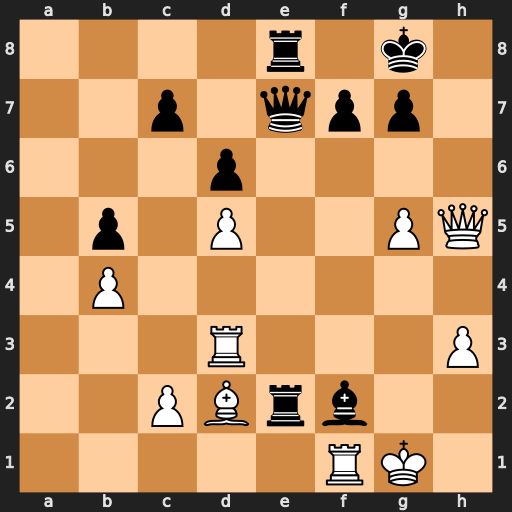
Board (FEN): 4r1k1/2p1qpp1/3p4/1p1P2PQ/1P6/3R3P/2PBrb2/5RK1
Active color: w
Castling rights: -
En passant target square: -
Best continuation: Rxf2 Rxf2 Kxf2